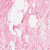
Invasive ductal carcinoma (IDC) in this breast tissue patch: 0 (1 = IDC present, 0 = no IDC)